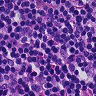
Metastatic tissue present: no